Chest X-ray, PA view. Patient: 68 years old, sex M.
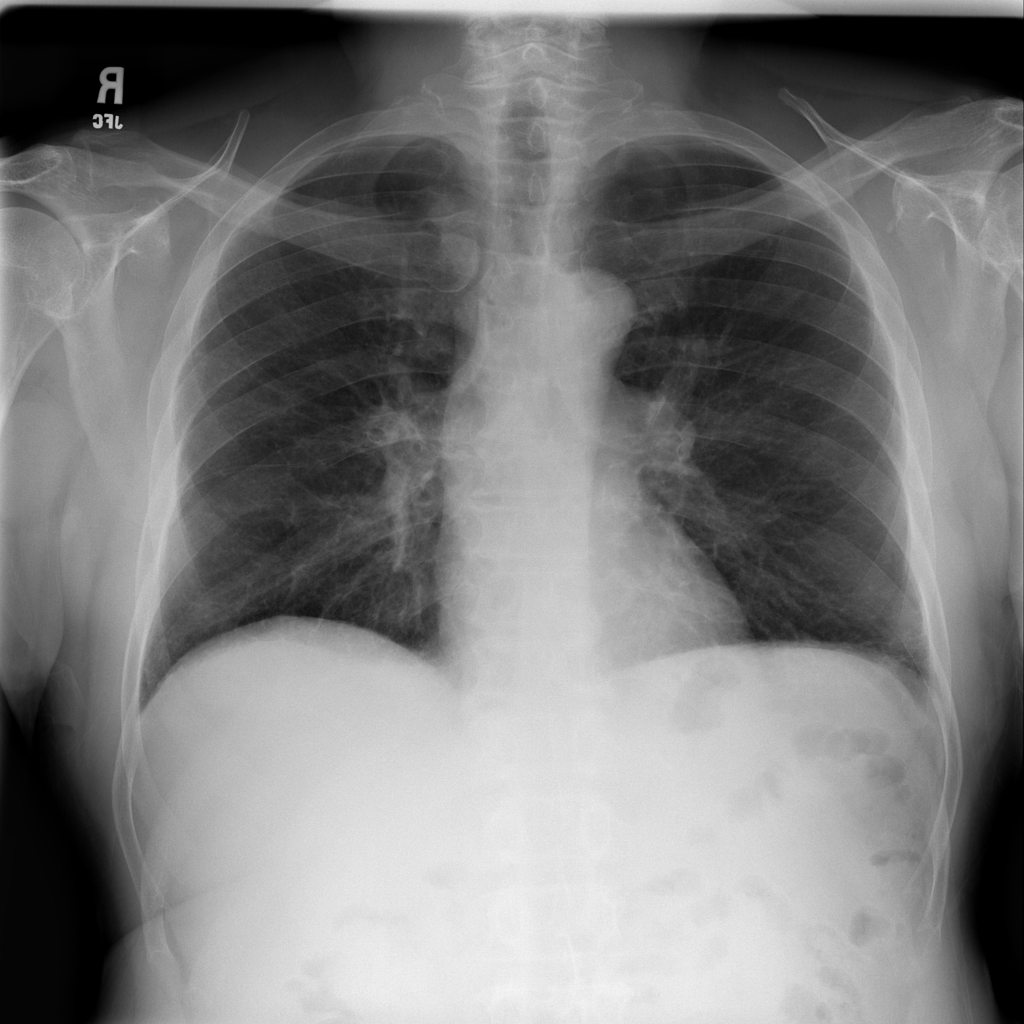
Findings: Infiltration, Mass, Pneumothorax